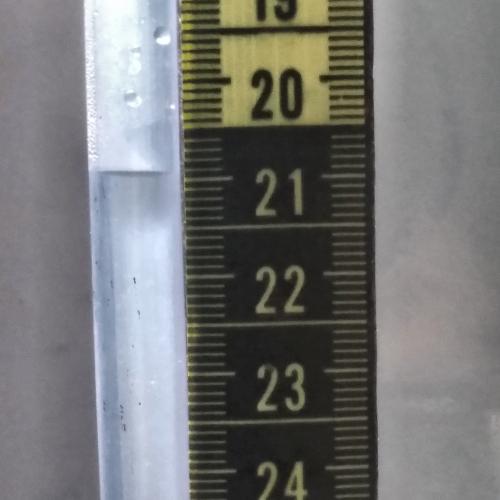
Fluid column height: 20.9 cm